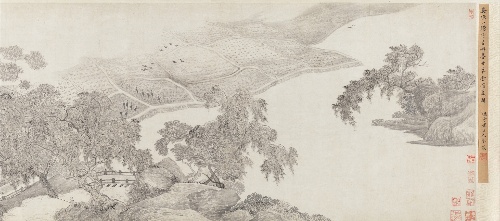
Title: 清　吳歷　墨井草堂消夏圖　卷|Whiling Away the Summer at the Ink-Well Thatched Hut
Artist: Wu Li
Artist bio: Chinese, 1632–1718
Date: 1679
Object type: Handscroll
Classification: Paintings
Medium: Handscroll; ink on paper
Culture: China
Period: Qing dynasty (1644–1911)
Dimensions: Image: 14 5/16 x 105 3/4 in. (36.4 x 268.6 cm)
Overall with mounting: 14 11/16 x 393 1/16 in. (37.3 x 998.4 cm)
Department: Asian Art
Credit line: Ex coll.: C. C. Wang Family, Purchase, Douglas Dillon Gift, 1977
Accession year: 1977
Repository: Metropolitan Museum of Art, New York, NY
Tags: Birds|Landscapes|Rivers